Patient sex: M
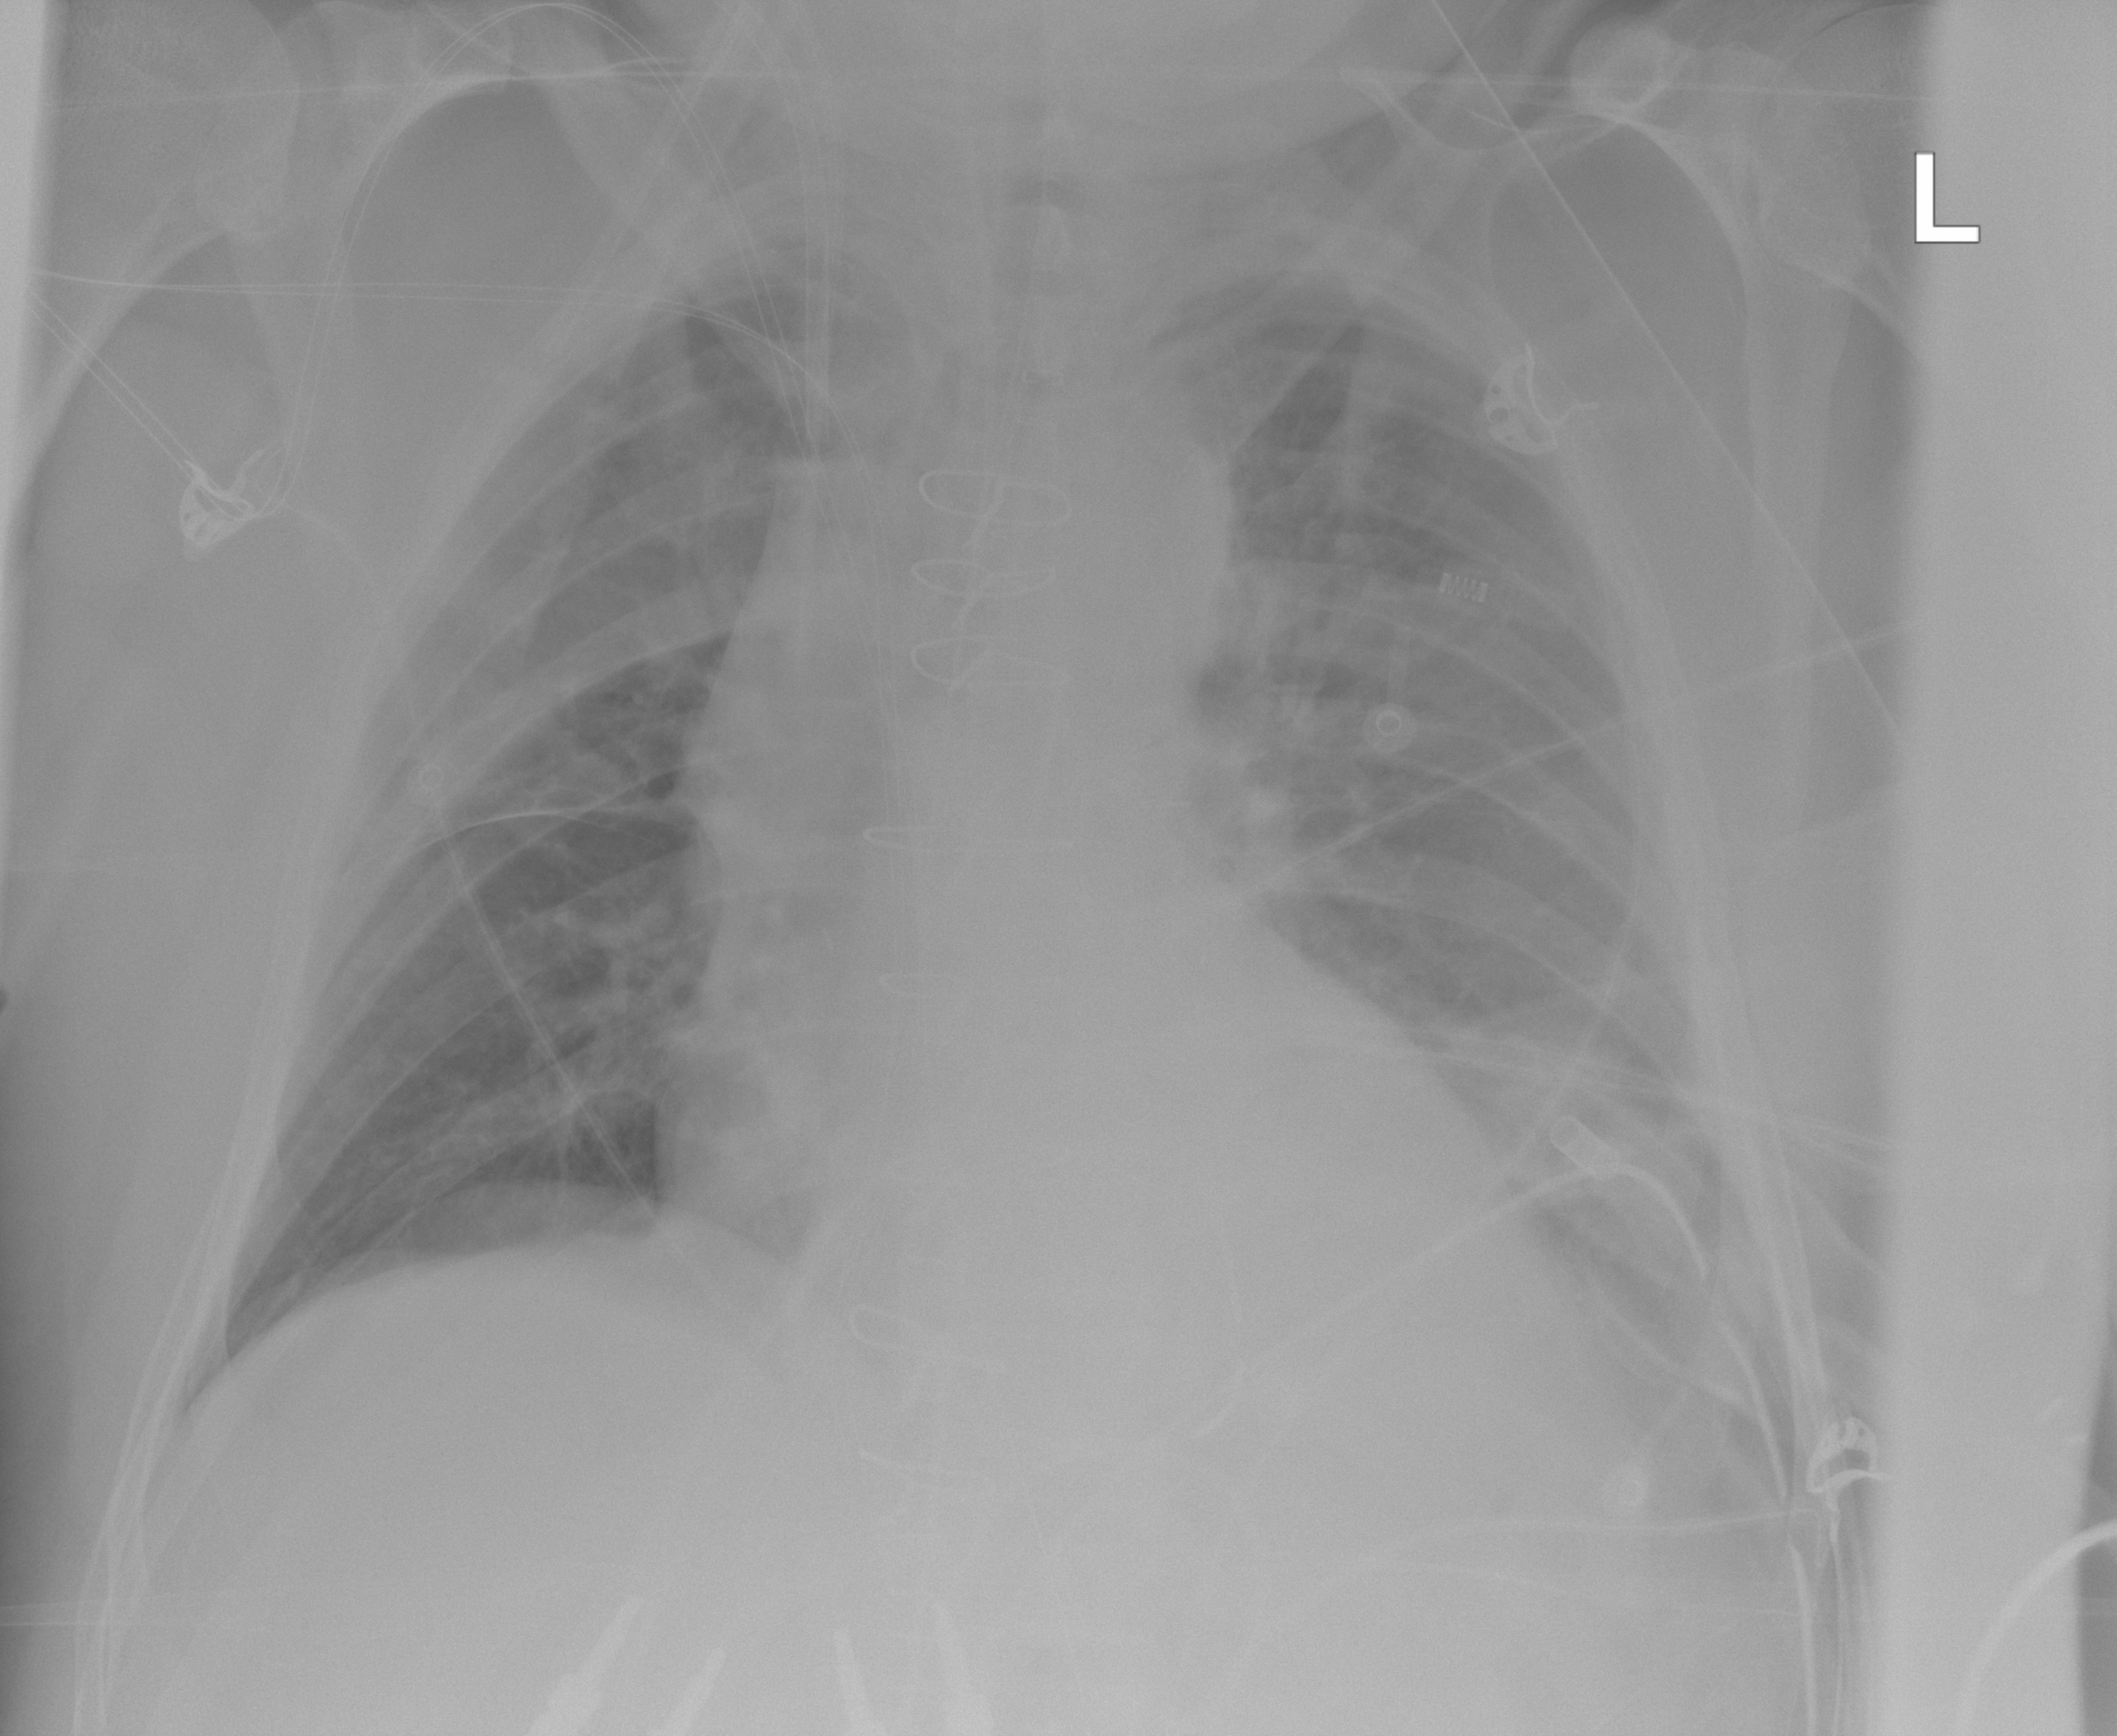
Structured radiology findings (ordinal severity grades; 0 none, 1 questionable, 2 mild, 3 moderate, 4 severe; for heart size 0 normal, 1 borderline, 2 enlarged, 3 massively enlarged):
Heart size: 1
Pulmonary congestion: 0
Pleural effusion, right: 0
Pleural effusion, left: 0
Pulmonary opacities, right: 0
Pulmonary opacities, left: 0
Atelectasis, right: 0
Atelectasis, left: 3